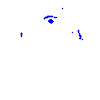
Particle: pion